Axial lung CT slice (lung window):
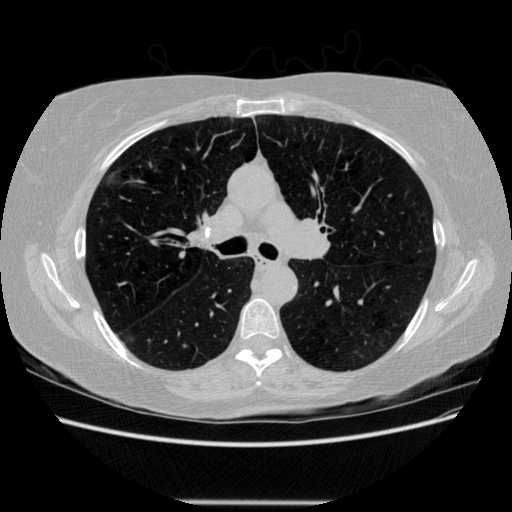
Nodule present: no